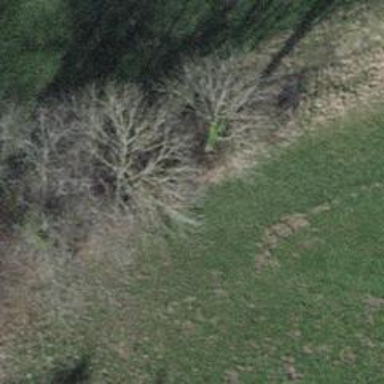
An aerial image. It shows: Hedge acting as barrier.